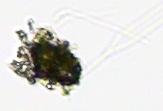
Label: Detritus